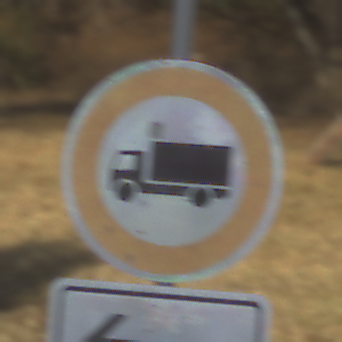
Verkehrszeichen: VerbotFuerKraftfahrzeugeUeberDreiKommaFuenfTonnen
Zusatzzeichen unten: RichtungsangabeDurchPfeile1
Umgebung: Outdoor, Nature
Tageszeit: SunriseSunset
Wetter: Clear
Licht: Natural
Jahreszeit: NotSpecified
Kontrast: HighContrast